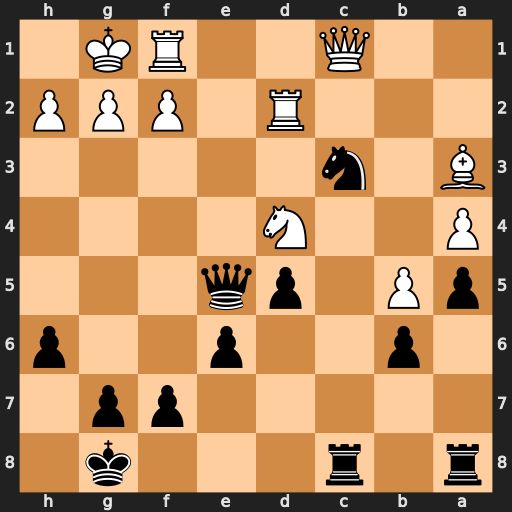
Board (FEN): r1r3k1/5pp1/1p2p2p/pP1pq3/P2N4/B1n5/3R1PPP/2Q2RK1
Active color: b
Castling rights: -
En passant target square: -
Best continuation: Qxd4 Rxd4 Ne2+ Kh1 Rxc1 Rxc1 Nxd4